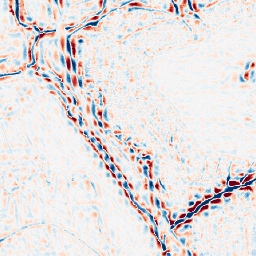
Category: wavelet
Decomposition family: wavelet_biorthogonal
Decomposition parameters: wavelet: bior3.5
level: 3
Upsampling method: area
Upsampling parameters: scale: 2
Upsampling scale: 2